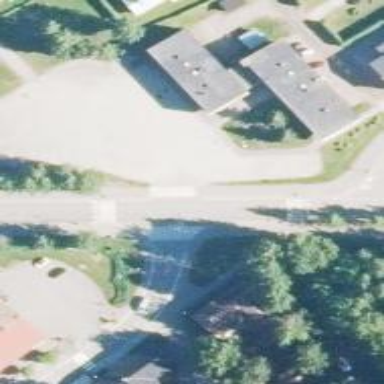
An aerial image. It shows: Footway with asphalt surface featuring zebra crossing.